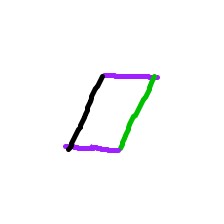
Shape: parallelogram